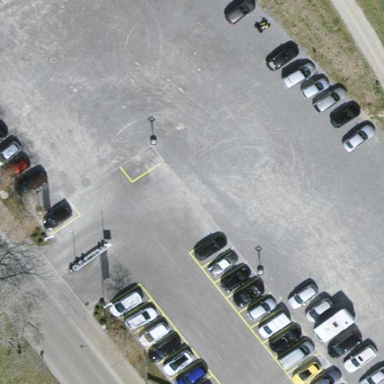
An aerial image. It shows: Parking area with surface.